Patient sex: M
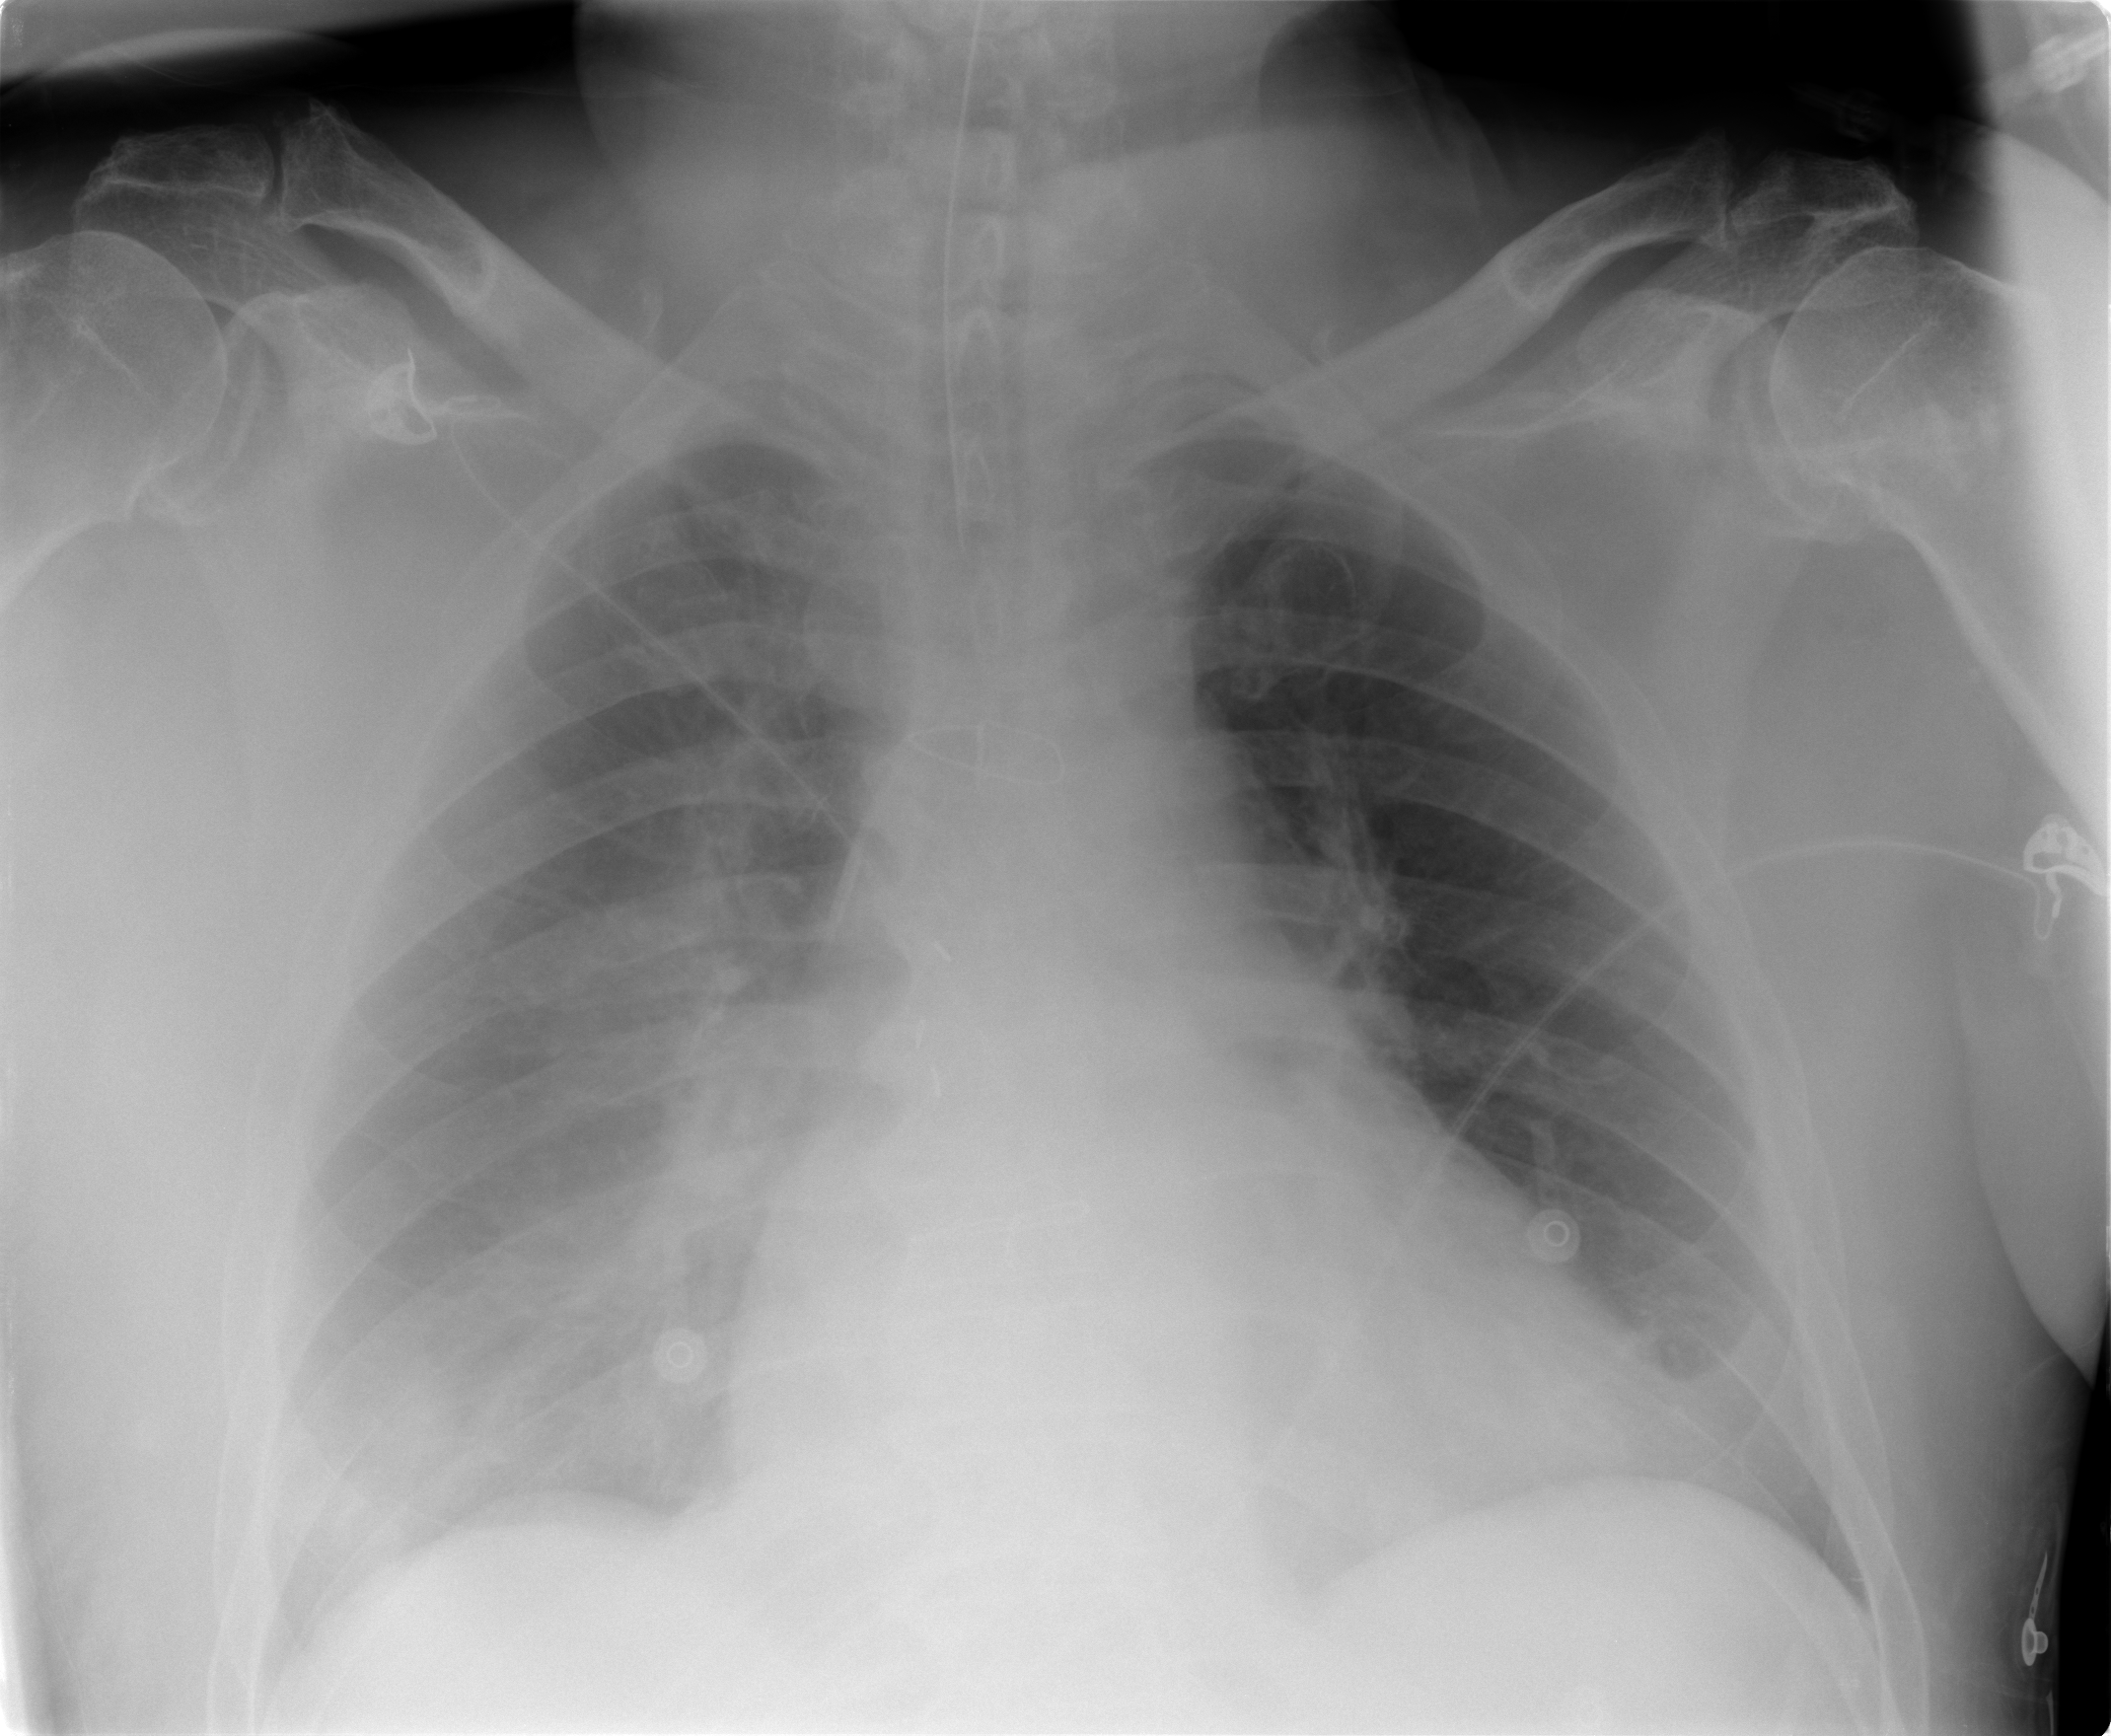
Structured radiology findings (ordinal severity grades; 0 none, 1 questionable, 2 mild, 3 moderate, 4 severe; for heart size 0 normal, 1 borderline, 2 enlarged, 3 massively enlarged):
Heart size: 1
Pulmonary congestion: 1
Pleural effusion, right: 2
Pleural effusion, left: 0
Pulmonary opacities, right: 2
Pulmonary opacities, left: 0
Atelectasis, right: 2
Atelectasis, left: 1